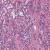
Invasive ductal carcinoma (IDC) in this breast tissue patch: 1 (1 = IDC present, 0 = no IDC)